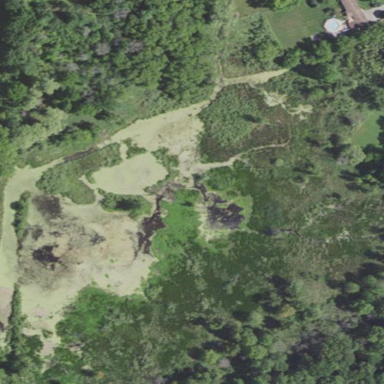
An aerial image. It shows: Marshy wetland area.